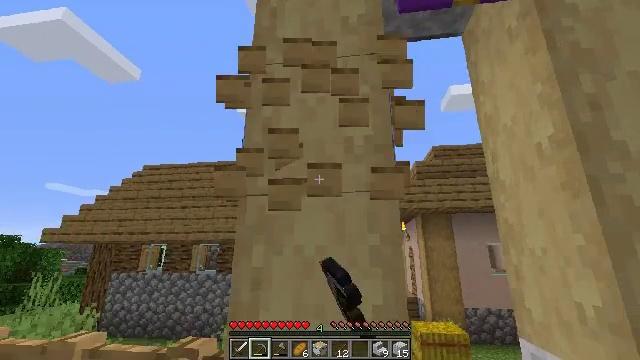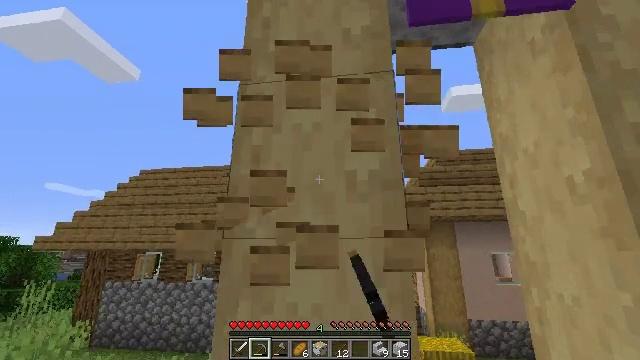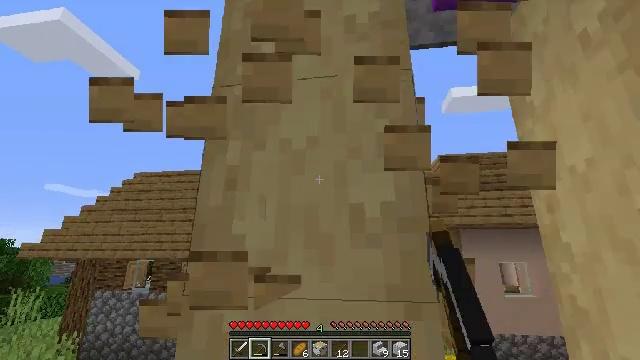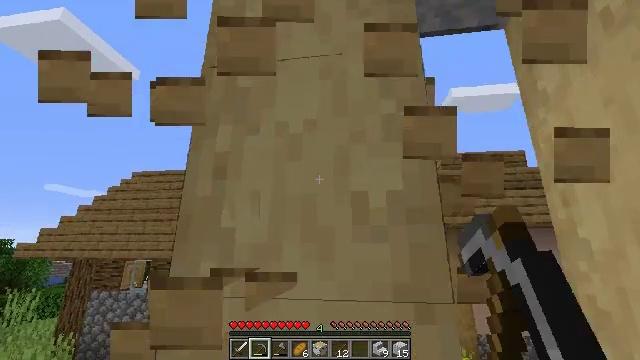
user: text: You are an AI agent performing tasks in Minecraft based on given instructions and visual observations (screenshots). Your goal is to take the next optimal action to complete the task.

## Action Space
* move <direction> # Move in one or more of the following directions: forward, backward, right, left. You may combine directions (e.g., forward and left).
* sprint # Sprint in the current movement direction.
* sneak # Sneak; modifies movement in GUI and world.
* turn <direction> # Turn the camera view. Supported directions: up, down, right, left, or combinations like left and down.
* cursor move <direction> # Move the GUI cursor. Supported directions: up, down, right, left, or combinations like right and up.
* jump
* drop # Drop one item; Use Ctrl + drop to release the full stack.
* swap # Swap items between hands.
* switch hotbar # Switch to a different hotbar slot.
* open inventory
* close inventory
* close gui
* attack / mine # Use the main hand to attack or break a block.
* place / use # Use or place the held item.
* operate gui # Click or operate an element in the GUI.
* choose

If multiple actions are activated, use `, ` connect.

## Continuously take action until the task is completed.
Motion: motion action
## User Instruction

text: Mine the purple wall banner from the wall.
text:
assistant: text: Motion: move forward
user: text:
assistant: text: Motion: move forward
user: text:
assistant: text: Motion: move forward
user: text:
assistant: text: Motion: no_op